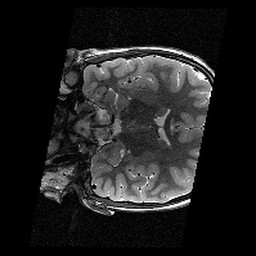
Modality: T2w
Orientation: coronal
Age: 12
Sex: female
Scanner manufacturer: siemens
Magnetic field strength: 3 T
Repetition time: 9.23 s
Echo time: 0.067 s